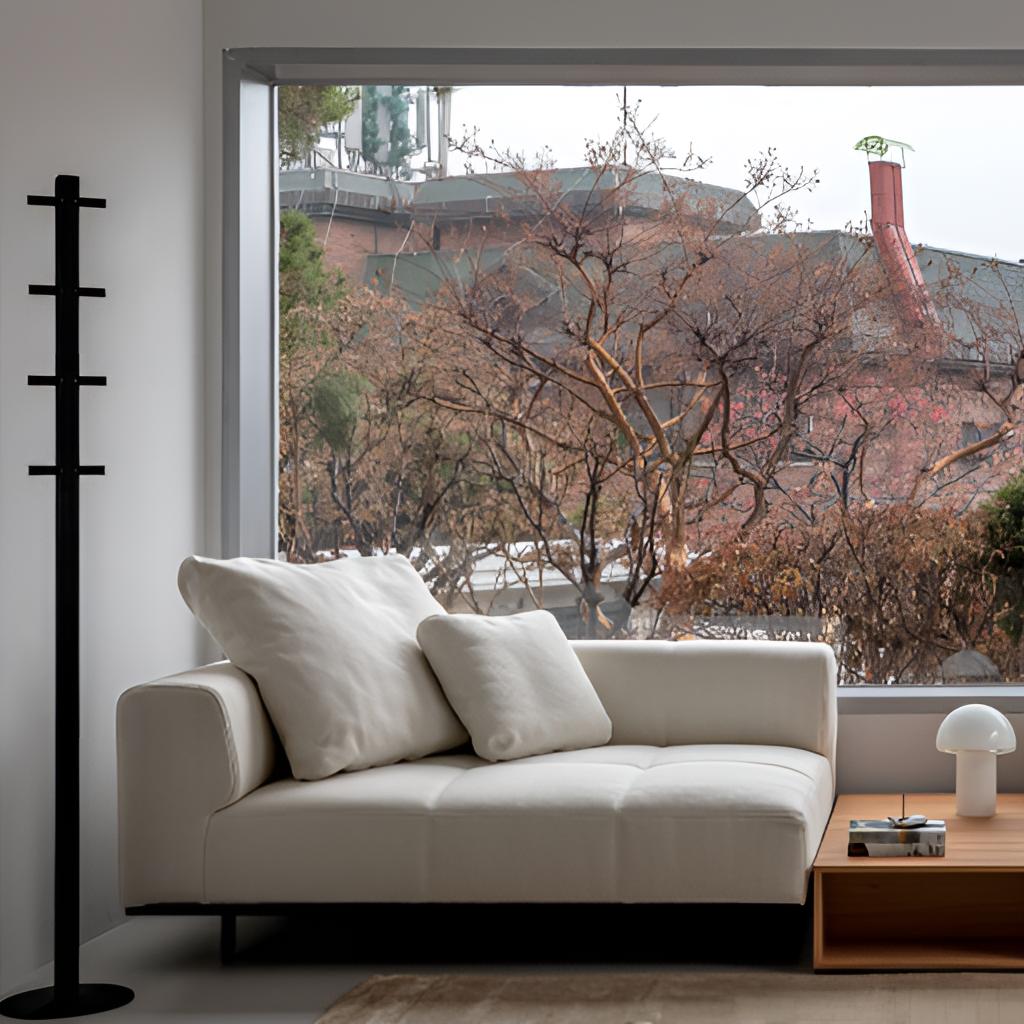
living room, fabric sofa, contemporary, paint wallpaper, with solid pattern, gray tile flooring, with large square pattern